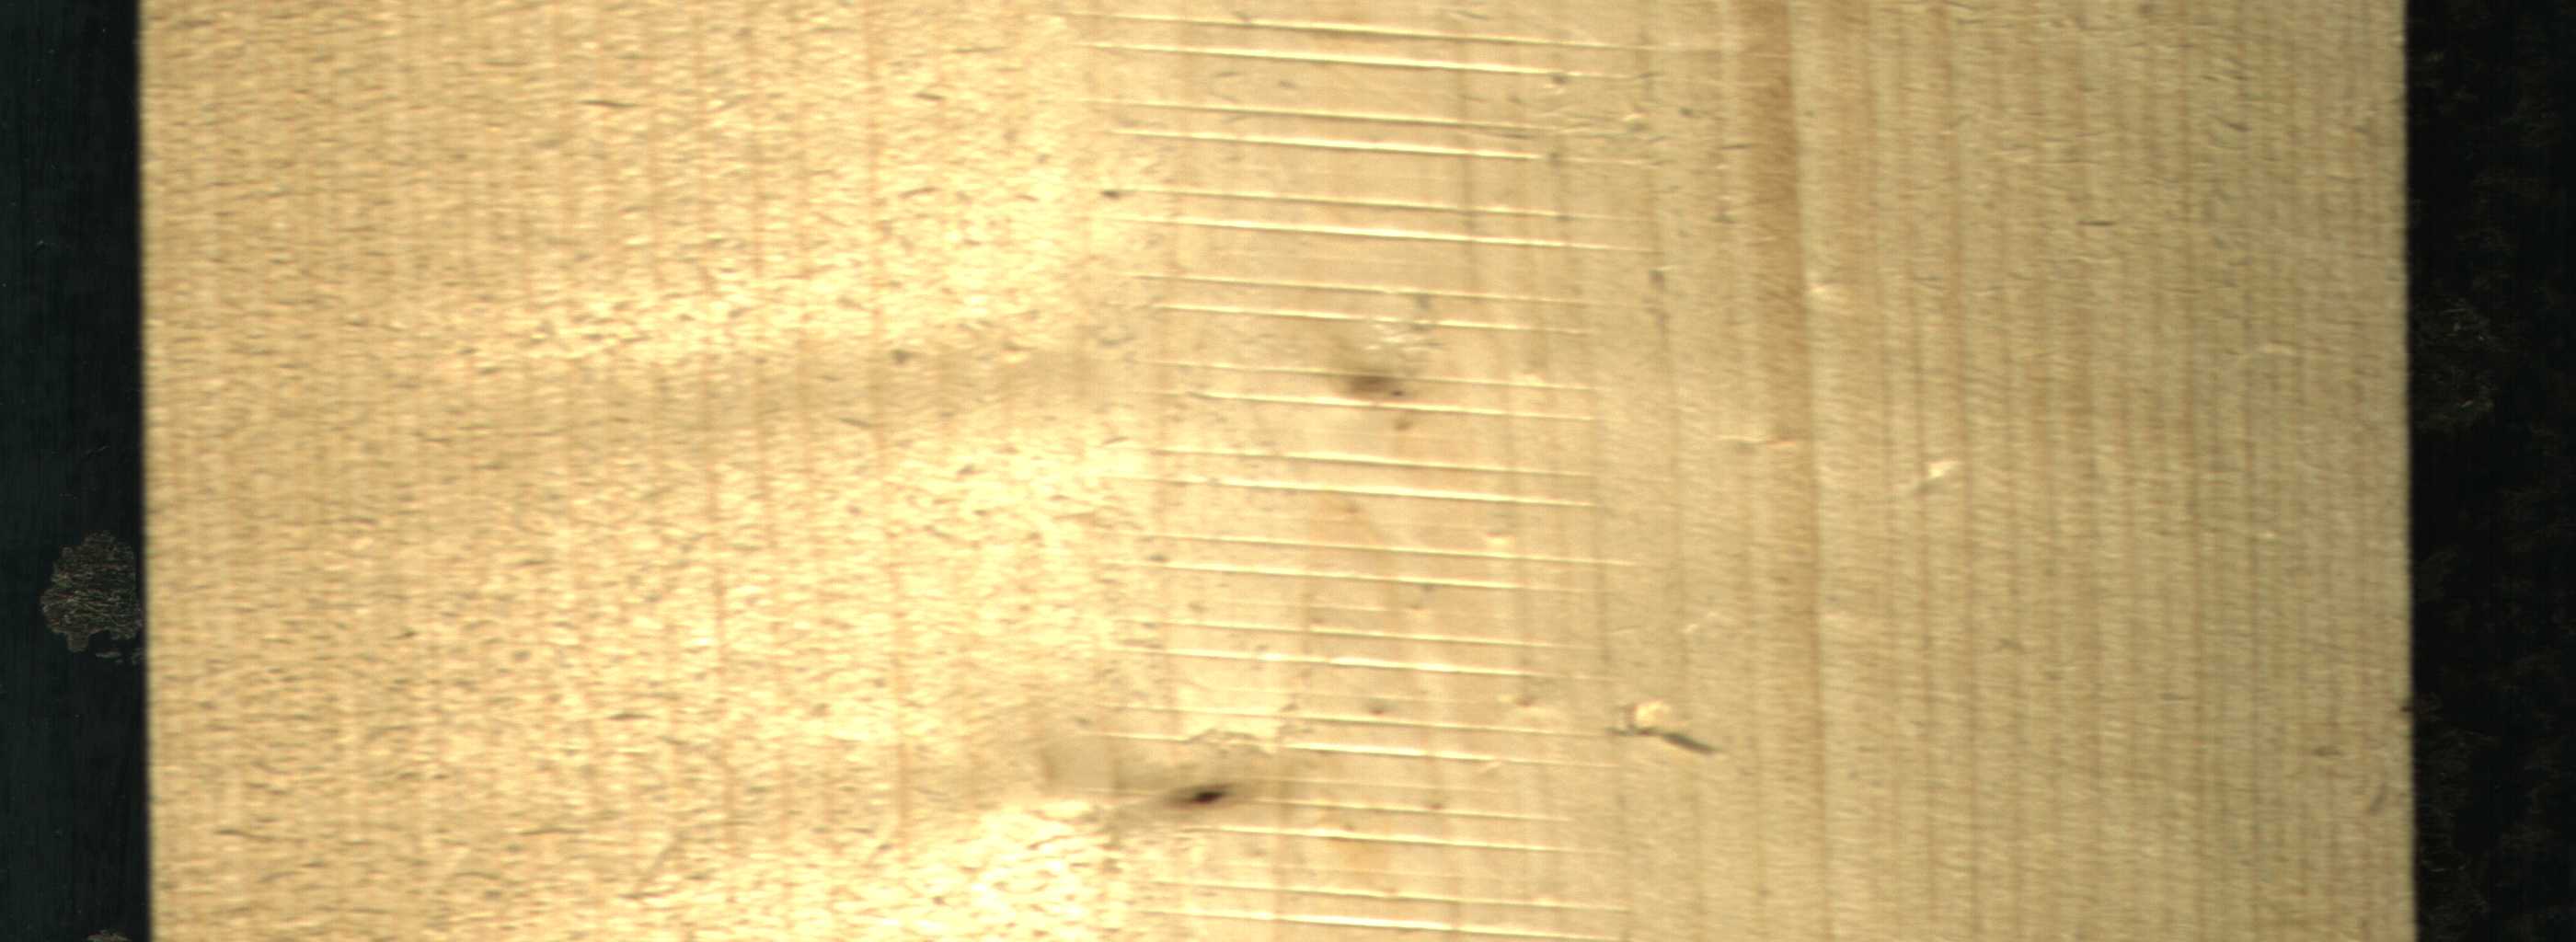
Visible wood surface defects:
Live_Knot